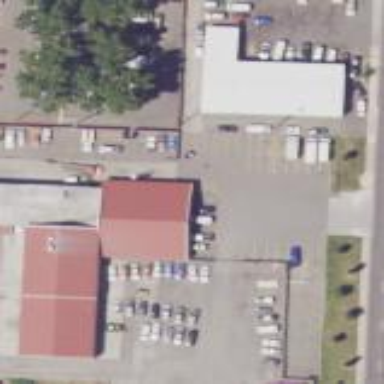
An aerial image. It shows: Building used as car repair shop.